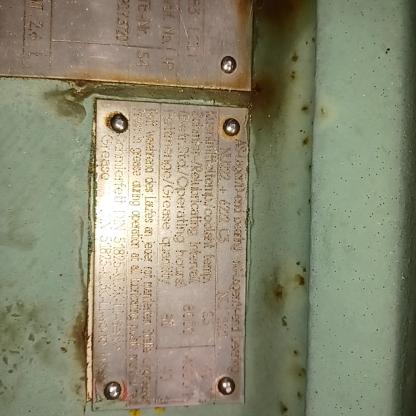
Klasa: tabliczka-znamionowa